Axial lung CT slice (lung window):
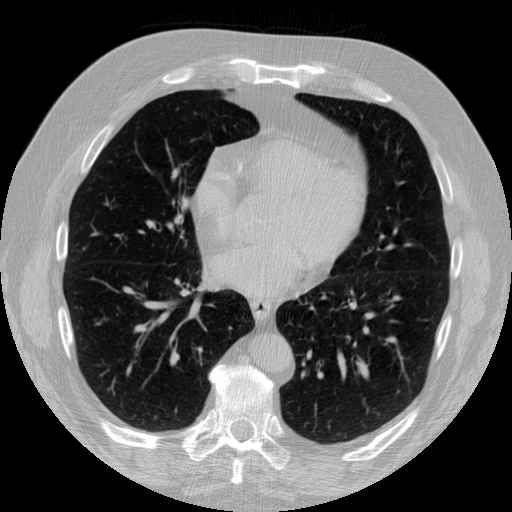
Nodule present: no